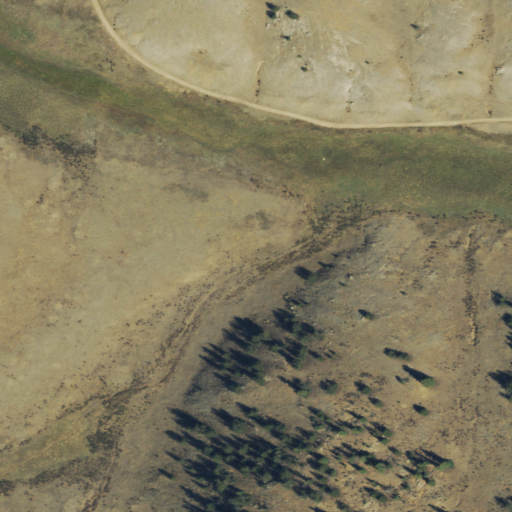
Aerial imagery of valley in Colorado named West Fork Early Gulch containing grassland, herbaceous wetlands, evergreen forest, woody wetlands, and shrub